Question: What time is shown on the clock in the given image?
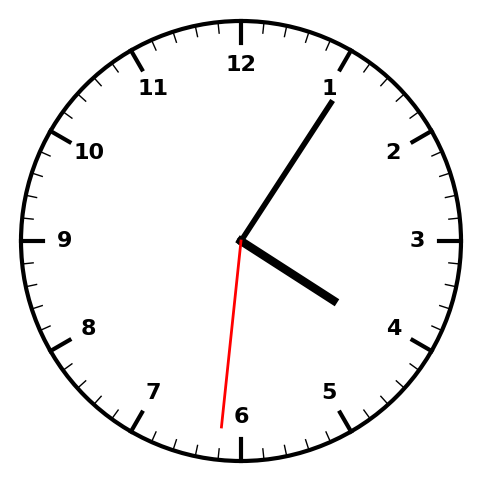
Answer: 04:05:31